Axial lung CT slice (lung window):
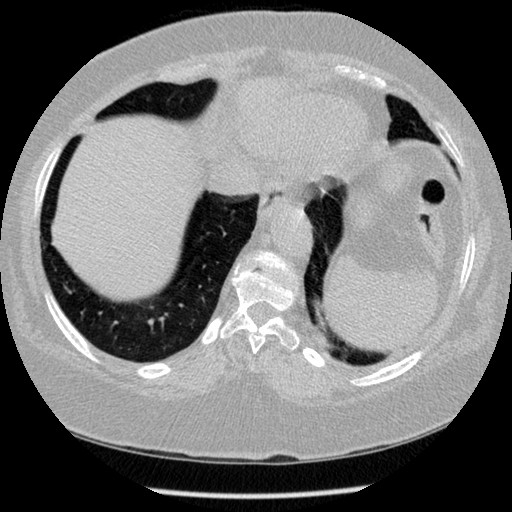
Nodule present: no